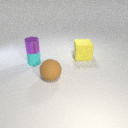
small cyan rubber cylinder in front of large yellow rubber cube